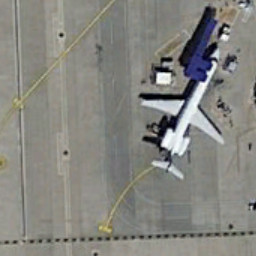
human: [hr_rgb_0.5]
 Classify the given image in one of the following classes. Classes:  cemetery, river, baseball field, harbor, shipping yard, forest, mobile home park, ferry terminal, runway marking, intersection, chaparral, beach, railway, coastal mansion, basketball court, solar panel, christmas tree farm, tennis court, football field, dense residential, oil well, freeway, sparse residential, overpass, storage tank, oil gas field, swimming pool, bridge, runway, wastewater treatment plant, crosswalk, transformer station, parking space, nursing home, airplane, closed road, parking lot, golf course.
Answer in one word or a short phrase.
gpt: airplane